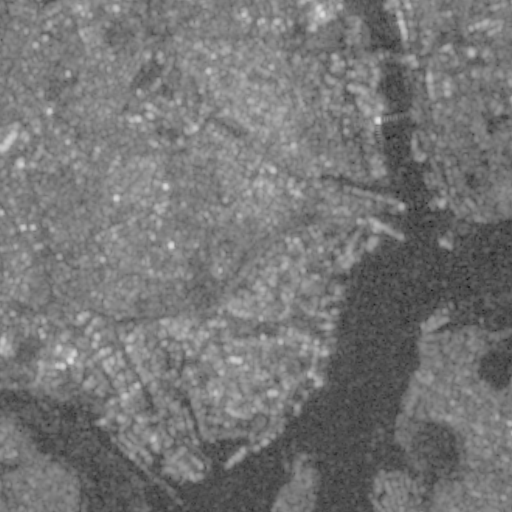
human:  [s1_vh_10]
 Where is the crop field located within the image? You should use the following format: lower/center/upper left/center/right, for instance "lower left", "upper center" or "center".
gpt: The crop field is located in the lower right of the image.
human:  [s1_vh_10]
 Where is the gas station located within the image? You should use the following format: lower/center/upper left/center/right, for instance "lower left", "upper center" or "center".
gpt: The gas station is located in the lower left of the image.
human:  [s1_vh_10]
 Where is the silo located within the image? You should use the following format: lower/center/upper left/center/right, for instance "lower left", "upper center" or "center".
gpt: The silo is located in the lower center of the image.
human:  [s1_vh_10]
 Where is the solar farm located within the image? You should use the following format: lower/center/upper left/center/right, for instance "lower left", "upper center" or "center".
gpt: The solar farm is located in the lower left of the image.
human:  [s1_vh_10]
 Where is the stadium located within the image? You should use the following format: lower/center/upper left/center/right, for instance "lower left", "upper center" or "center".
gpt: The stadium is located in the upper left of the image.
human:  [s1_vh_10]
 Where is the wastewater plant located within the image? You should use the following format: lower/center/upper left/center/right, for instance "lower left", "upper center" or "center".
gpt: The wastewater plant is located in the lower left of the image.
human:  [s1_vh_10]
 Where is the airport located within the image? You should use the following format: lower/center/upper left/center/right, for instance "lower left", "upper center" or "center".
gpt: There is no airport in the image.

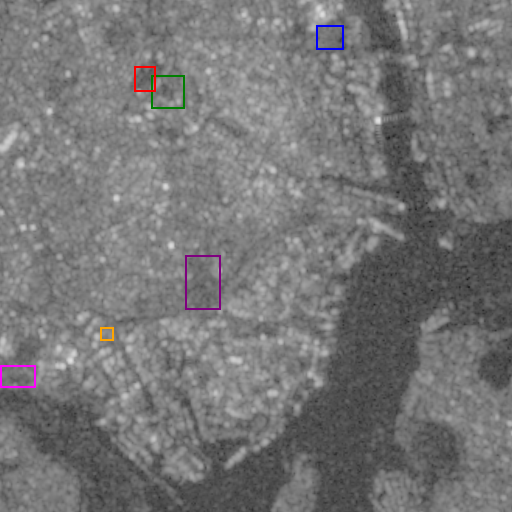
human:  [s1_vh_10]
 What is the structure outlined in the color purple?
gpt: The structure outlined in purple is a park.
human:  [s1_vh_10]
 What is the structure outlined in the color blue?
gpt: The structure outlined in blue is a parking lot.
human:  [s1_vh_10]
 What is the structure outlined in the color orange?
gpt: The structure outlined in orange is a power substation.
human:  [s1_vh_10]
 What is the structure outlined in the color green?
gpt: The structure outlined in green is a stadium.
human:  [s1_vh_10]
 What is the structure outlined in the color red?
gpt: The structure outlined in red is a track.
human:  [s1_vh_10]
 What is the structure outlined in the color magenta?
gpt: The structure outlined in magenta is a wastewater plant.
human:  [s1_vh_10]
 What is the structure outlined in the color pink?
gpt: There is no pink outline.